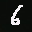
Label: 6